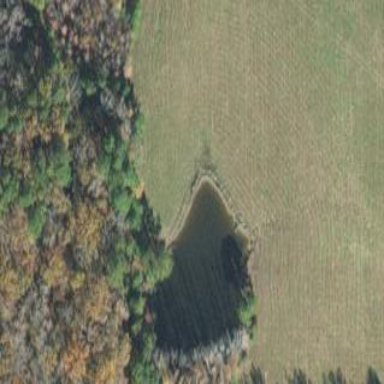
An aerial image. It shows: Pond surrounded by natural water.